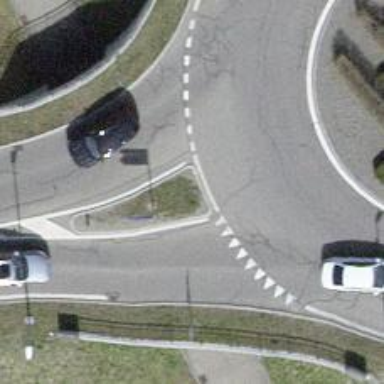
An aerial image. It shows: Road with "give way" sign.